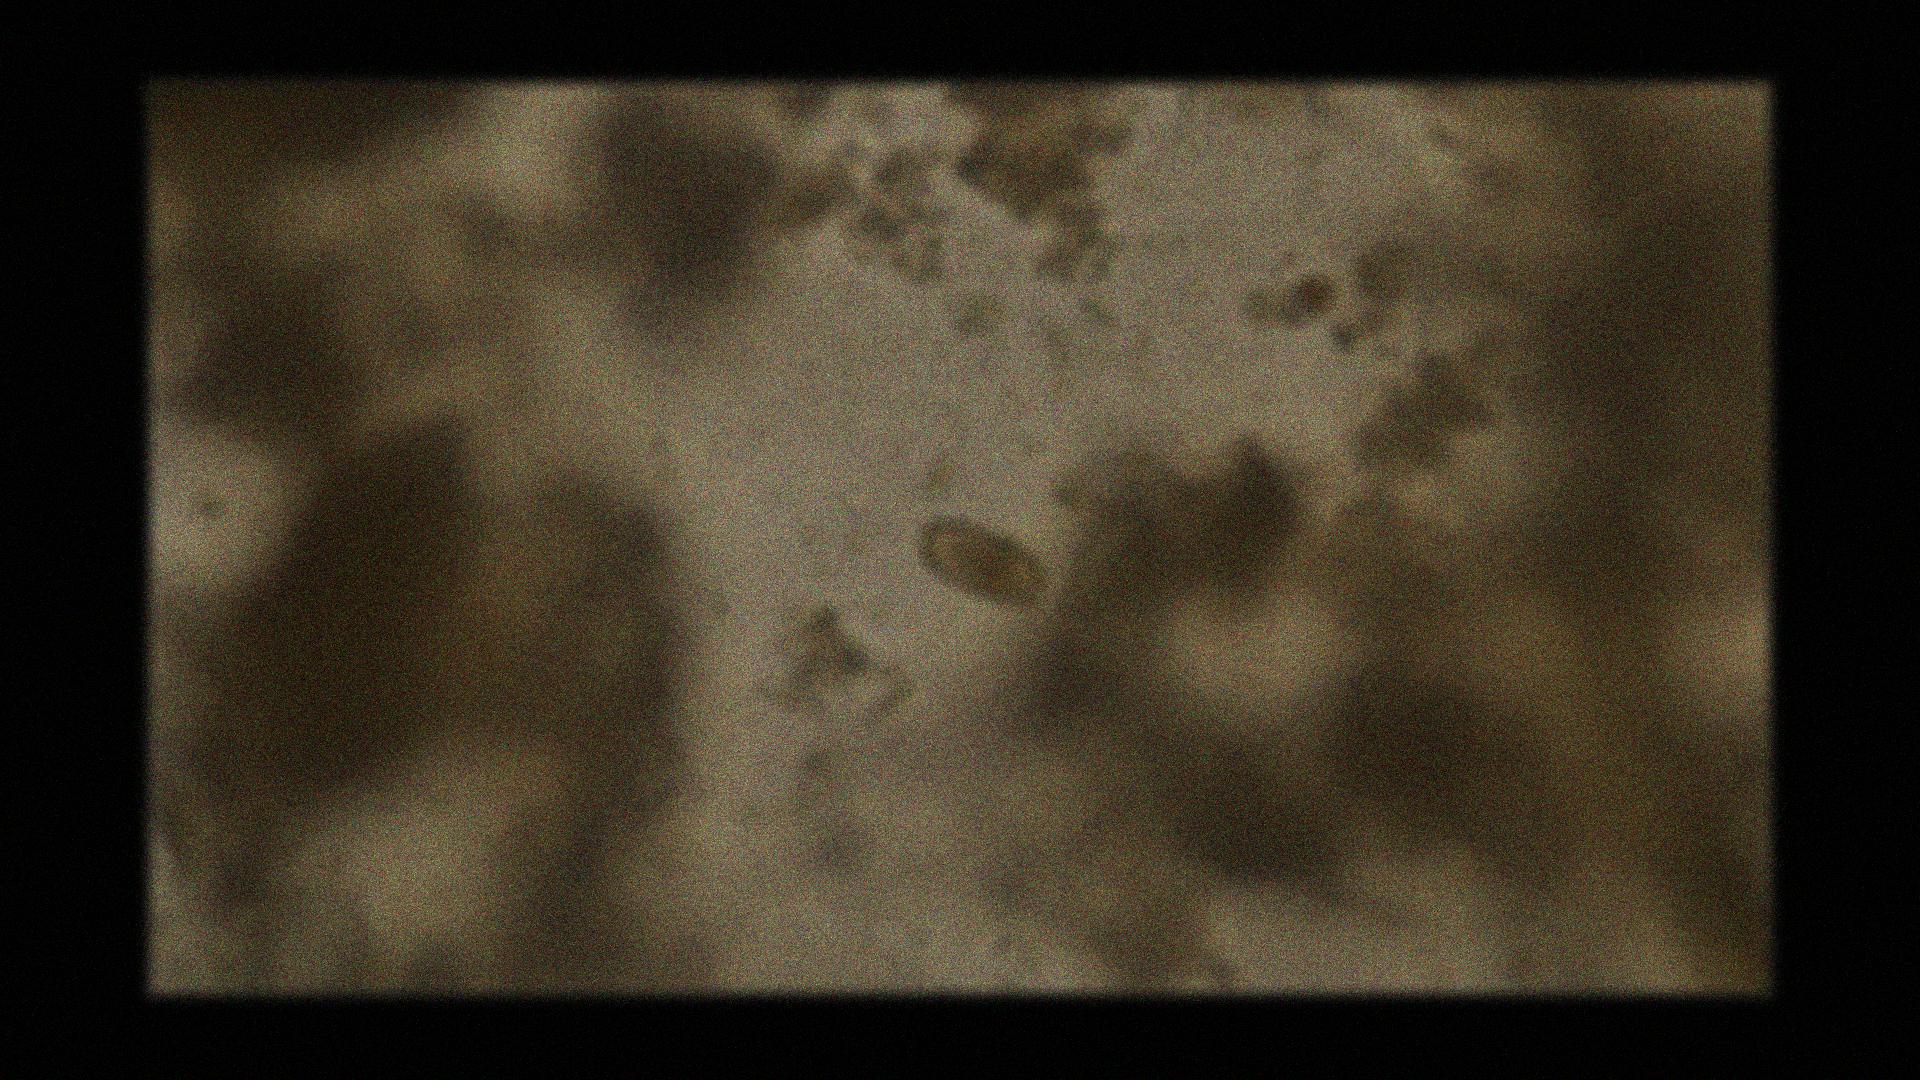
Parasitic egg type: Capillaria philippinensis